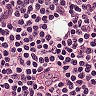
Metastatic tissue present: no